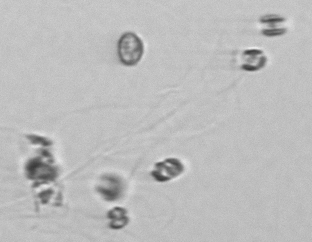
Label: Thalassiosira_sp_aff_mala